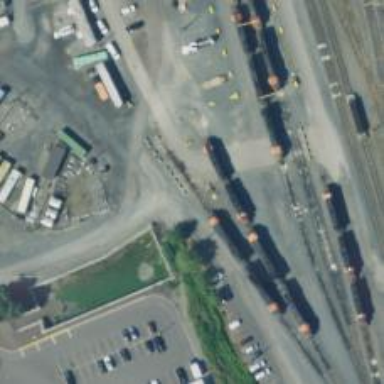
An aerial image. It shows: Railway yard in service.